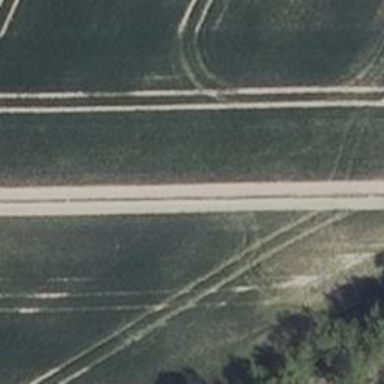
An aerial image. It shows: Track road with grade4 tracktype.